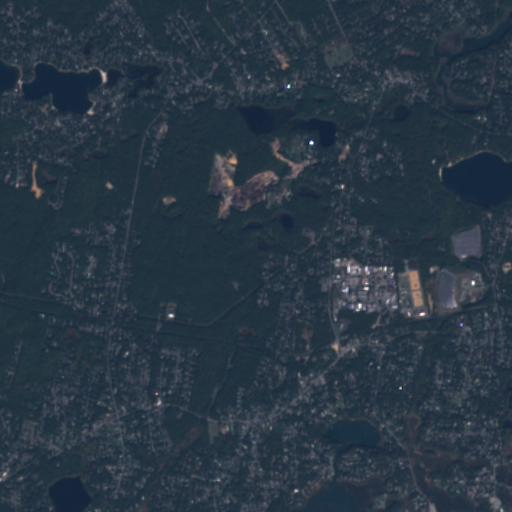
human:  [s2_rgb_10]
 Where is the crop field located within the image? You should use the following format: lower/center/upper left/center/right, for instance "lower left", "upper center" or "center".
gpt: The crop field is located in the lower right of the image.
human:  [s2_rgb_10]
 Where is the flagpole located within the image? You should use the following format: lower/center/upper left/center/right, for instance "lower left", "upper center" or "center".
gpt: The flagpole is located in the upper left of the image.
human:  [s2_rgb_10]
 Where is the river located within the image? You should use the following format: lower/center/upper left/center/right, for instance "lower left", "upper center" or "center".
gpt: The river is located in the lower left of the image.
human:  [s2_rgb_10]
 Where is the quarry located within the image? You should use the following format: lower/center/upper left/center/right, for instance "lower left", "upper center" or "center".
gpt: There is no quarry in the image.